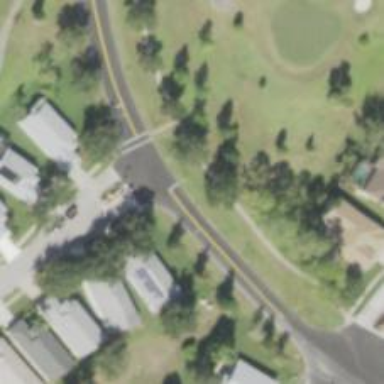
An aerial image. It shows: Unmarked road crossing.